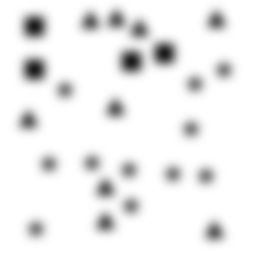
Squares: 4
Triangles: 9
Stars: 11
Total shapes: 24